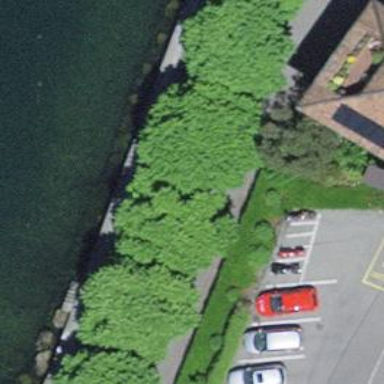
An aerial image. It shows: Blue bench.